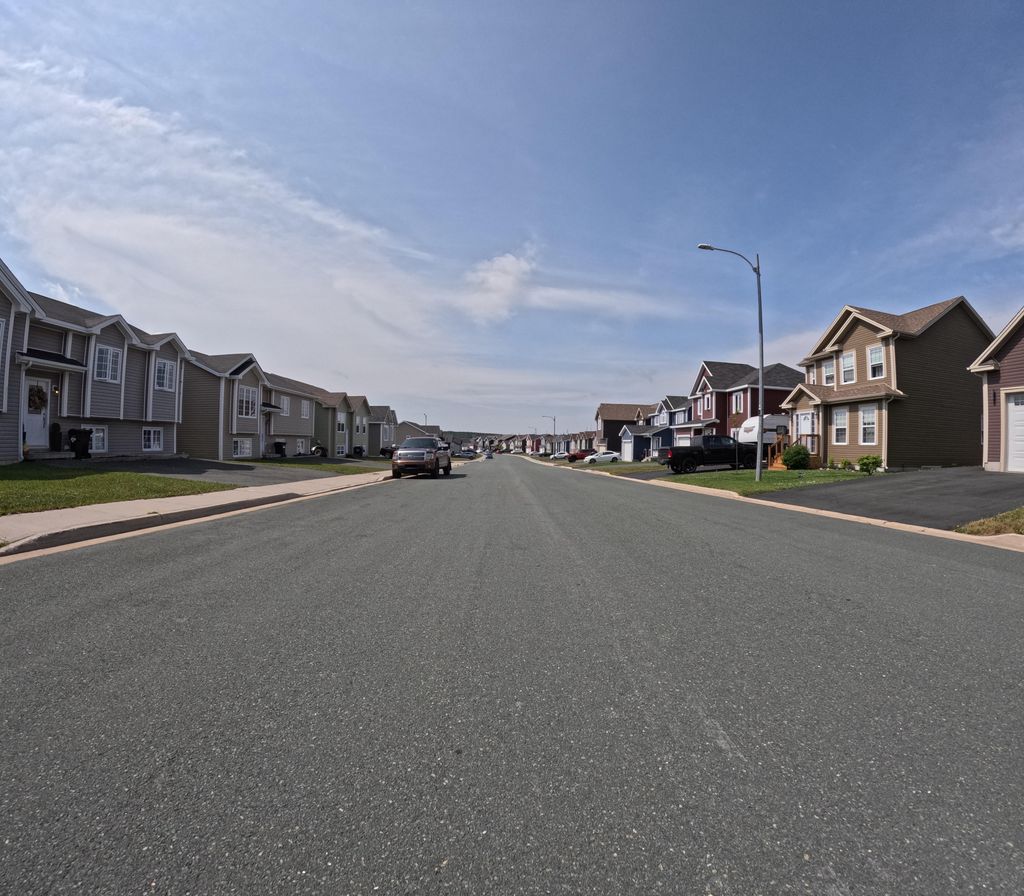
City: st_johns